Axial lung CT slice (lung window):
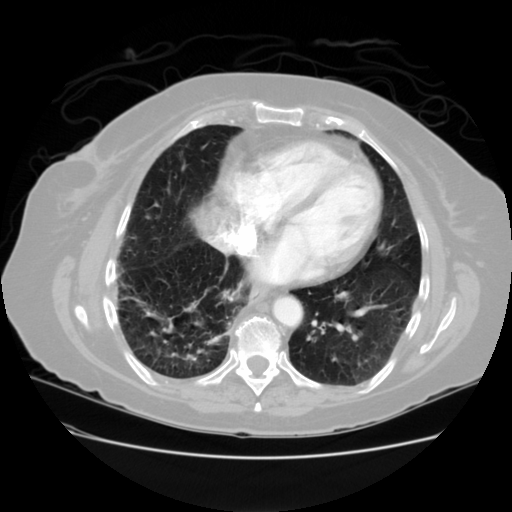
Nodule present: no